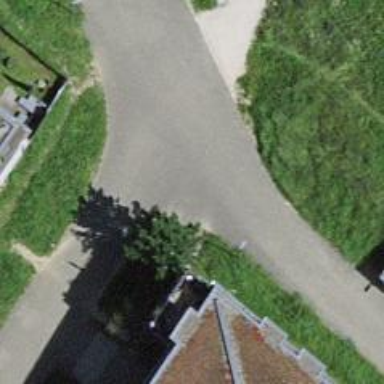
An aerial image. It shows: Service road with paving stones.